Question: I am currently trying to obtain some printed text from an automated test website after I have completed a form. The returned values are displayed to the user on the screen after submitting the form, but for some reason I cannot obtain 2 of the 4 text values with Selenium's WebElement, I have tried using '.Text' and 'GetAttribute("value")', and they both return blank. Yet the first 2 pieces of text returned, I am able to retrieve. Please see screenshot below along with the code.

//Then I verify the form submitted
'''
Constants.confirmationName = driver.FindElement(By.CssSelector("#name"));
if (Constants.confirmationName.Text == "Name:QA Automation")
{
Console.WriteLine(Constants.confirmationName.Text);
}
else
{
Console.WriteLine("We have a different name stored for you.");
}
Constants.confirmationEmail = driver.FindElement(By.CssSelector("#email"));
if (Constants.confirmationEmail.Text == "Email:automation@hotmail.com")
{
Console.WriteLine(Constants.confirmationEmail.Text);
}
else
{
Console.WriteLine("We have a different email stored for you.");
}
Thread.Sleep(2000);
//NOT WORKING
Constants.confirmationCurrentAddress = driver.FindElement(By.CssSelector("#currentAddress"));
Thread.Sleep(2000);
if (Constants.confirmationCurrentAddress.Text == "Current Address :Cedars 2 ")
{
Console.WriteLine(Constants.confirmationCurrentAddress.Text);
}
else
{
Console.WriteLine("We have a different current address stored for you.");
}
//NOT WORKING
Constants.confirmationPermanentAddress = driver.FindElement(By.CssSelector("#permanentAddress"));
if (Constants.confirmationPermanentAddress.Text == "Permananet Address :63 Wheat Drive")
{
Console.WriteLine(Constants.confirmationPermanentAddress.Text);
}
else
{
Console.WriteLine("We have a different permanent address stored for you.");
}
'''
The code confirms the name that is printed, and I can see it returned, same goes for the email address, but the current address and permanent address both return blank, I've tried to add in wait times too, but to no avail.
The website in question is <URL>, if you fill in the fields, then click Submit, you will see the printed information underneath.
Any help would be greatly appreciated as it's driving me insane!
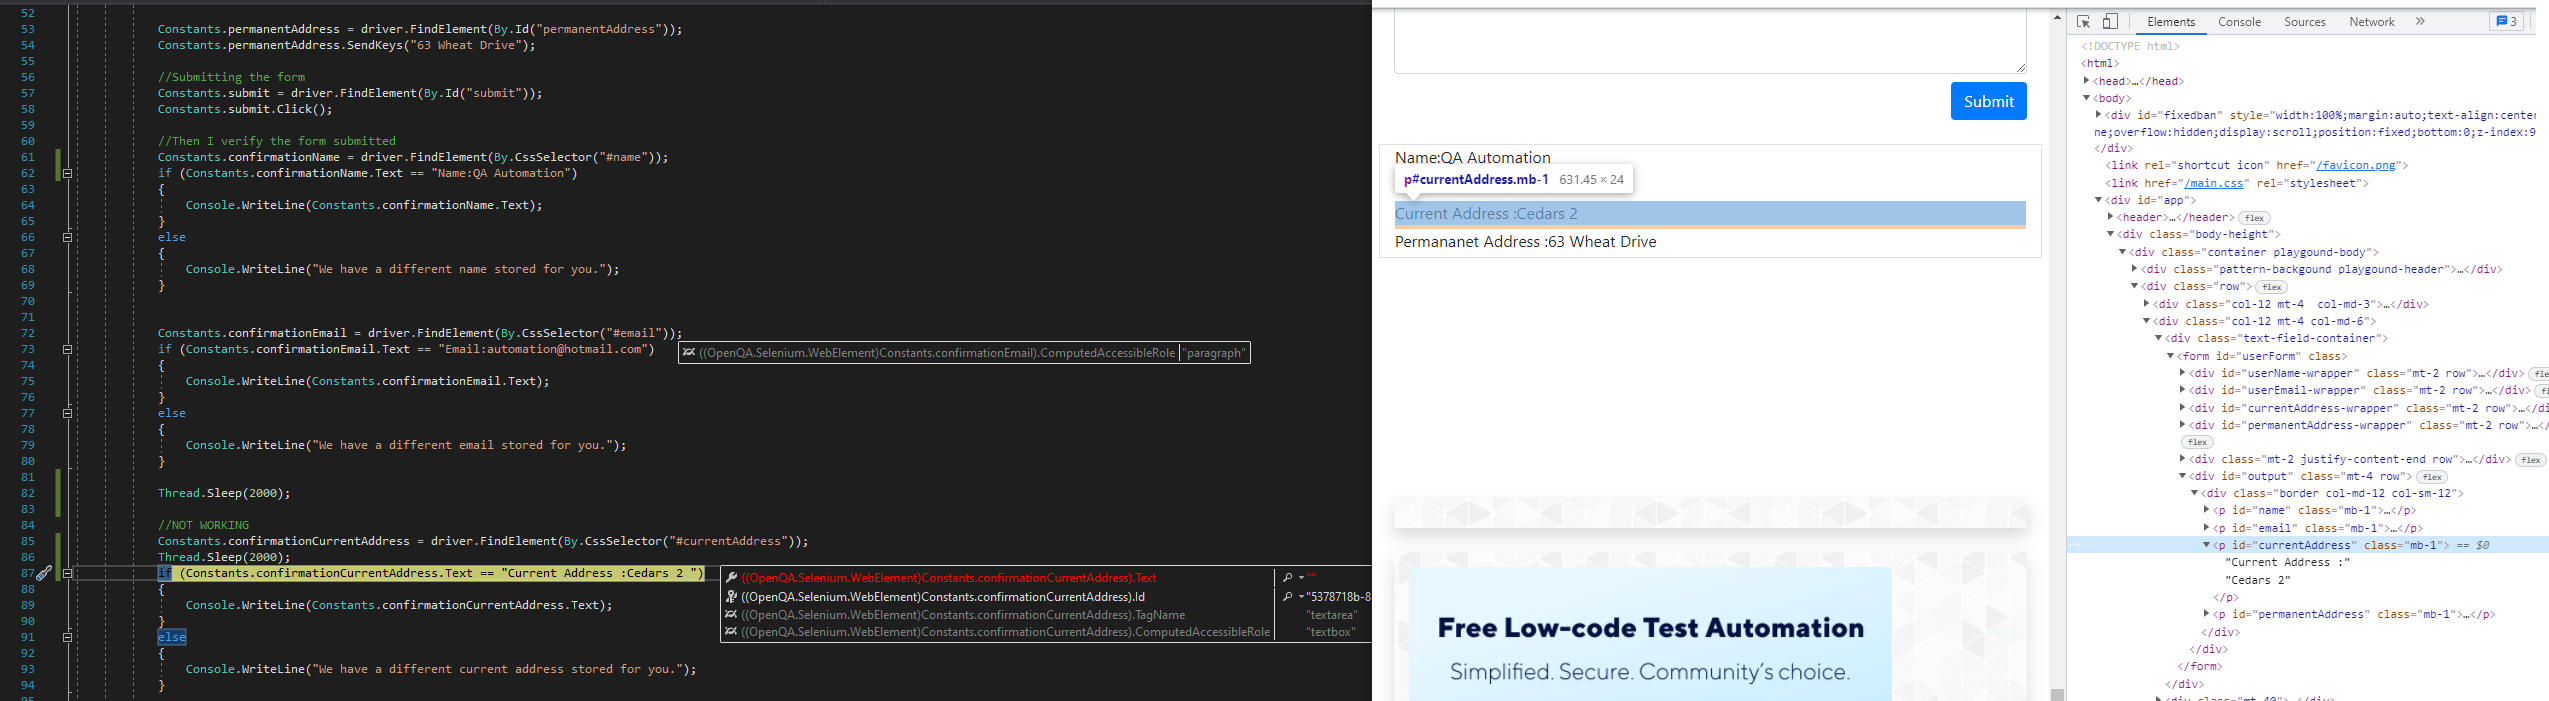
Answer: Check the HTML for any other Elements that share the same Id of currentAddress and permanentAddress, I reckon this is the problem as it's likely finding that first element matching that Id and that element has no text (hence the empty string and no exception).
Your code looks fine to me, and the fact that email and name work correctly suggests your code is also fine.
try changing this
'''
Constants.confirmationCurrentAddress = driver.FindElement(By.CssSelector("#currentAddress"));
'''
to
'''
Constants.confirmationCurrentAddress = driver.FindElement(By.CssSelector("p#currentAddress"));
'''
that should help narrow down and find the element you're looking for.